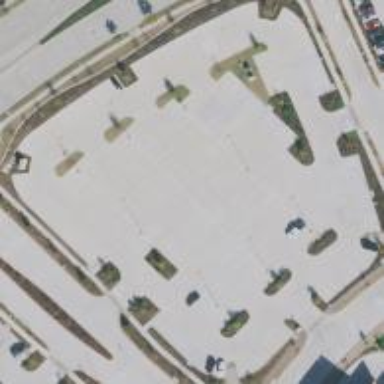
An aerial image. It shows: Parking area with surface.